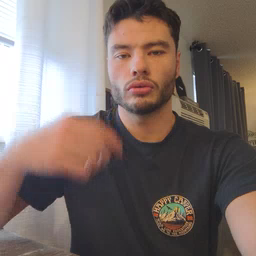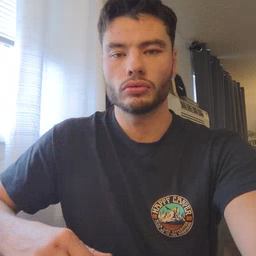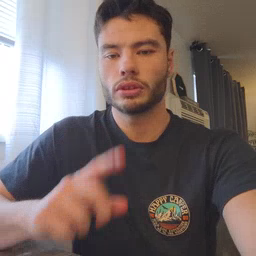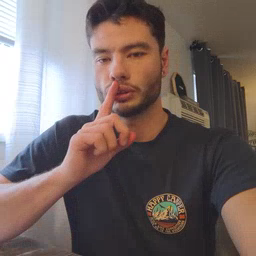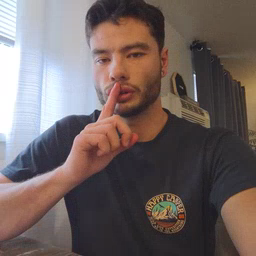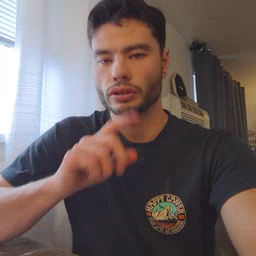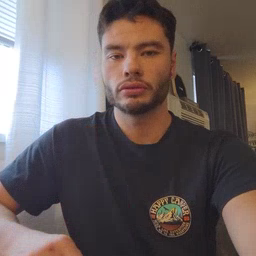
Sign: shhh